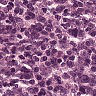
Metastatic tissue present: no